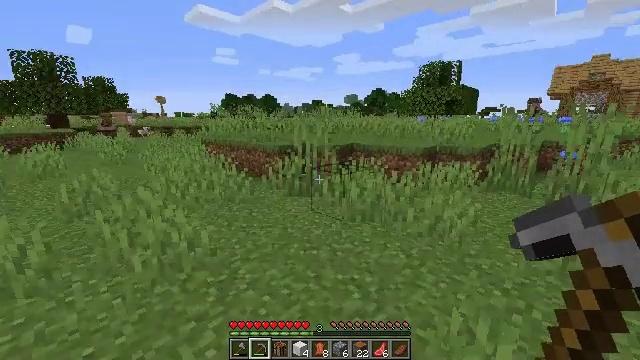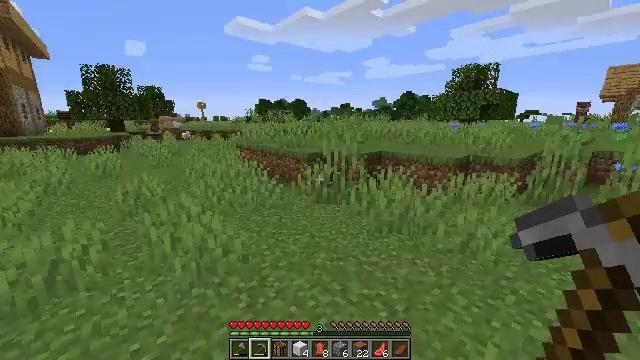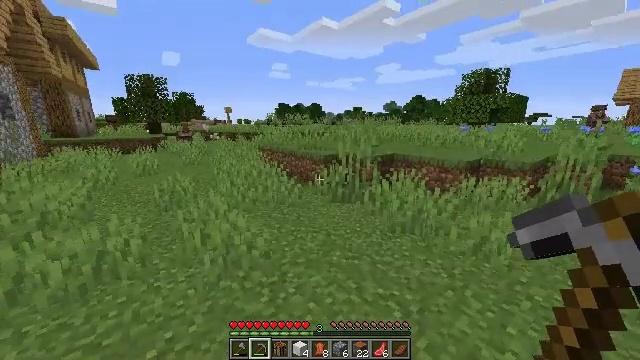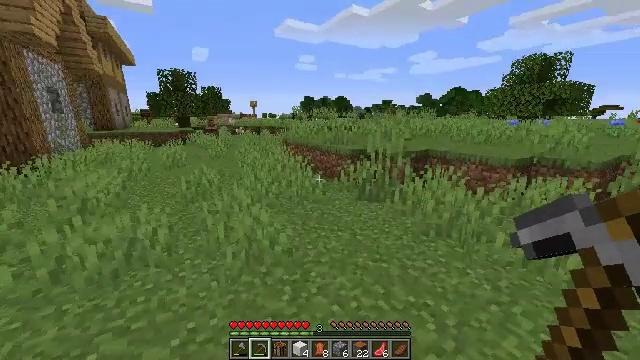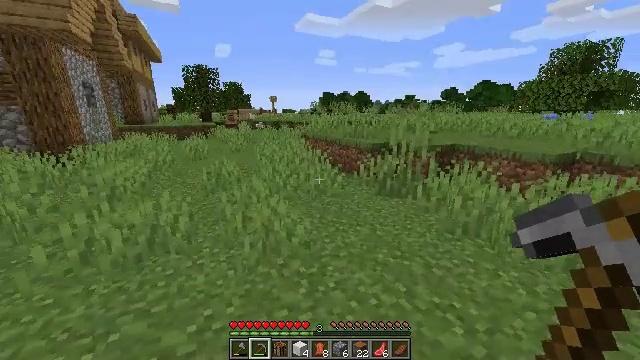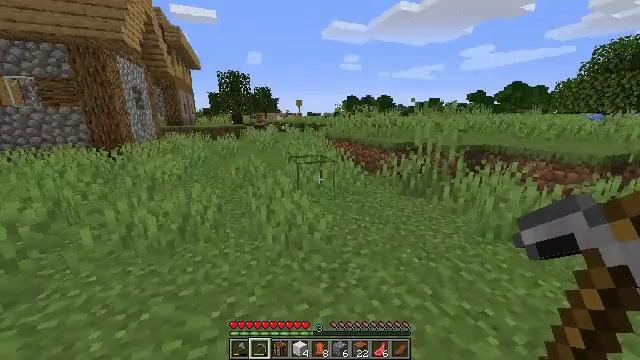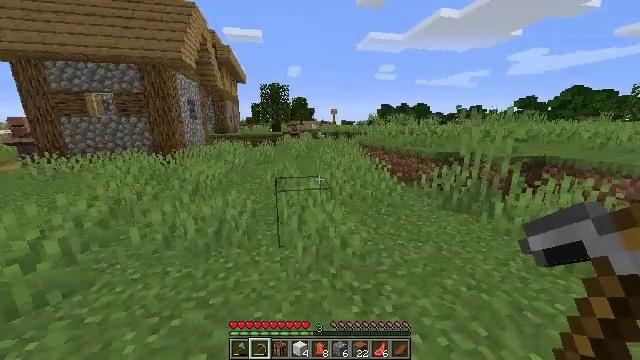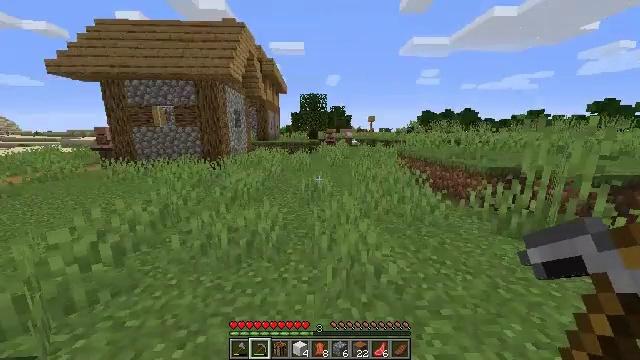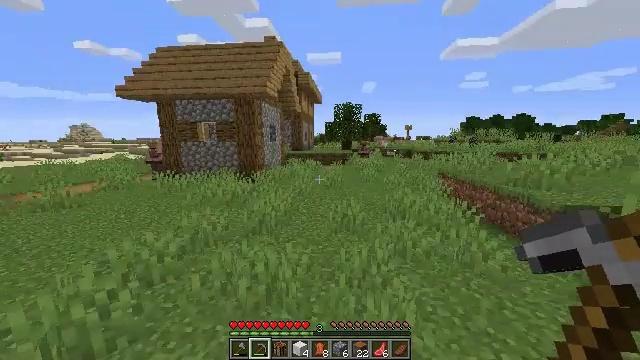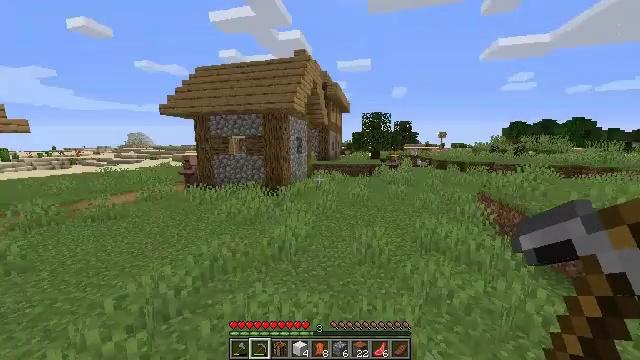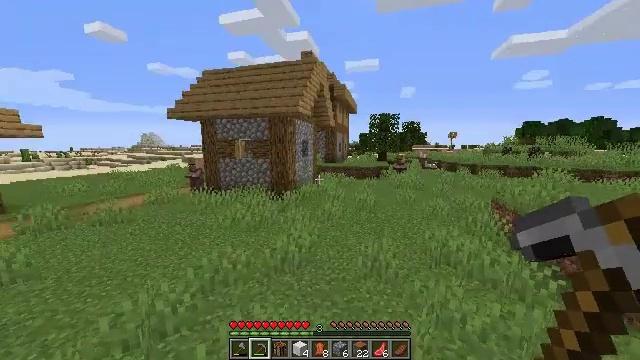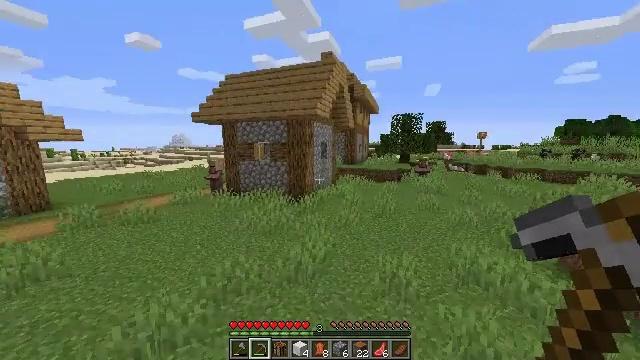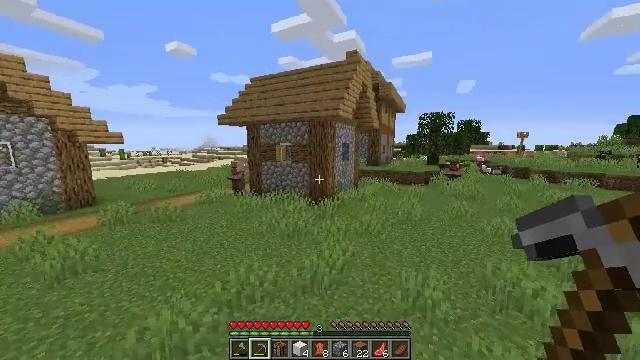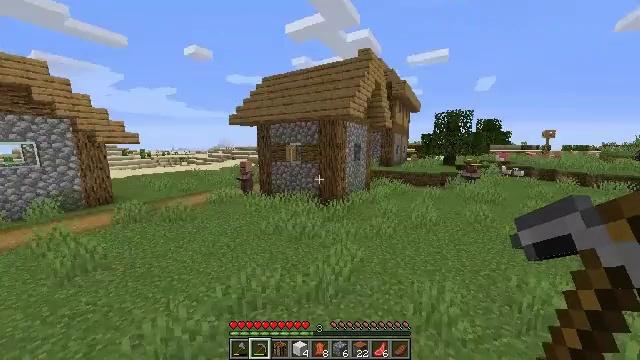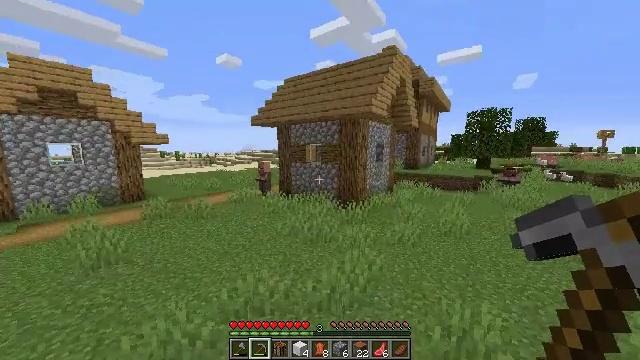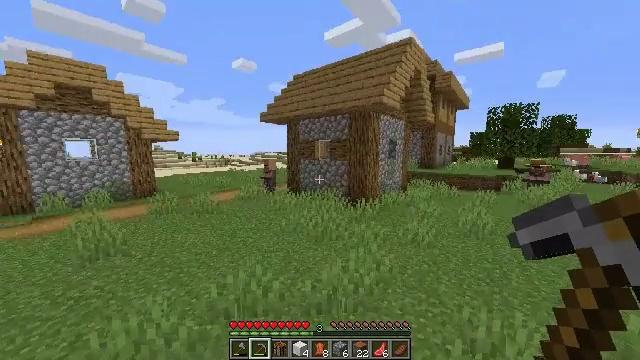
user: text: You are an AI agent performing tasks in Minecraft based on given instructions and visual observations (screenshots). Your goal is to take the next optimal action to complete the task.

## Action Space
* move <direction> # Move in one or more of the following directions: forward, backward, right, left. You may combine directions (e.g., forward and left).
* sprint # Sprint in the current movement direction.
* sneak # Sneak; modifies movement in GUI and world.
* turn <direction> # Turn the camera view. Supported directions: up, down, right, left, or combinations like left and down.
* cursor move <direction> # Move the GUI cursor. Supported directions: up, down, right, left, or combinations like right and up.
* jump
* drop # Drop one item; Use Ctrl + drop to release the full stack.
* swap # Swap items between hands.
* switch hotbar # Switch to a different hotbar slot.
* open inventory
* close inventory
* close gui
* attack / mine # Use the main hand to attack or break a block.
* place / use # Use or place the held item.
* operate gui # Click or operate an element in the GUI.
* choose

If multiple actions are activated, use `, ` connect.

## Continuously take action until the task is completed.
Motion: motion action
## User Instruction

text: Mine the cobblestone stairs.
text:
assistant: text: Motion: move forward and move left, sprint, turn left, jump
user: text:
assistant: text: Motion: move forward and move left, sprint, turn left, jump
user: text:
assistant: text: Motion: move forward, sprint, turn left, jump
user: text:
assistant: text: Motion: move forward, sprint, turn left, jump
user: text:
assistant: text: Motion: move forward, sprint, turn left, jump
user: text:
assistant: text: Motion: move forward, sprint, turn left and up, jump
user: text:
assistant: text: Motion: move forward, sprint, turn left and up, jump
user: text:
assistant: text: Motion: move forward, sprint, turn left and up, jump
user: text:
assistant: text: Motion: move forward, sprint, turn left and up, jump
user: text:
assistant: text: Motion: move forward, sprint, turn left, jump
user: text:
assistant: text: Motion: move forward, sprint, turn left, jump
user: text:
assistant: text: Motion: move forward, sprint, turn left, jump
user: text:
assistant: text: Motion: move forward, sprint, turn left, jump
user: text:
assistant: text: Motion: move forward, sprint, turn left, jump
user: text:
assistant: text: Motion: move forward, sprint, turn left, jump
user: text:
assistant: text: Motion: move forward, sprint, turn left, jump
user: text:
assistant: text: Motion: move forward, sprint, turn left and up, jump
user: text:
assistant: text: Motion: move forward, sprint, jump
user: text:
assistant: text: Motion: move forward, sprint, turn left, jump
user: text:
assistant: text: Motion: move forward, sprint, turn left and up, jump
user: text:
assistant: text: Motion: move forward, sprint, jump
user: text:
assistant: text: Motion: move forward, sprint, jump
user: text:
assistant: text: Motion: move forward, sprint, jump
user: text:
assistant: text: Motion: move forward, sprint, jump
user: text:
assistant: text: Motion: move forward and move left, sprint, jump
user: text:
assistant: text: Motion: move forward and move left, sprint, jump
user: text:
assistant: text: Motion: move forward and move left, sprint, turn up, jump
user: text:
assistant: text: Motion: move forward and move left, sprint, jump
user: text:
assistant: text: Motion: move forward, sprint, jump
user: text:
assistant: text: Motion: move forward, sprint, jump